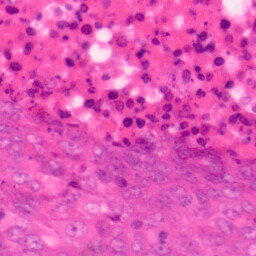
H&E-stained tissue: Colon